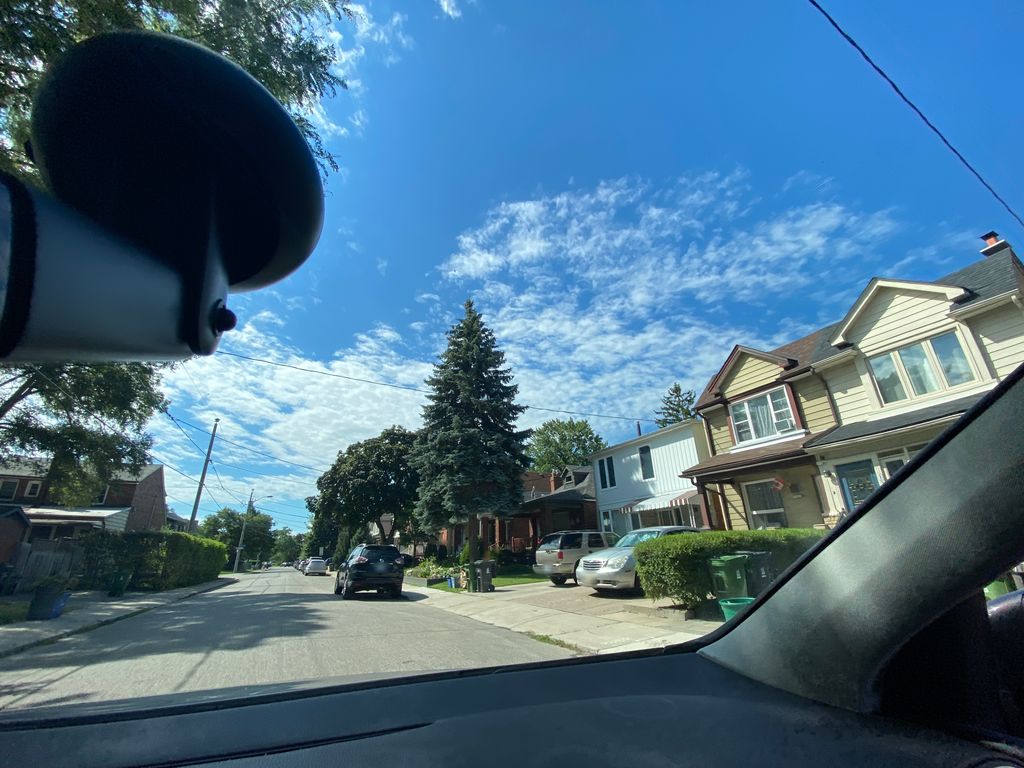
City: toronto